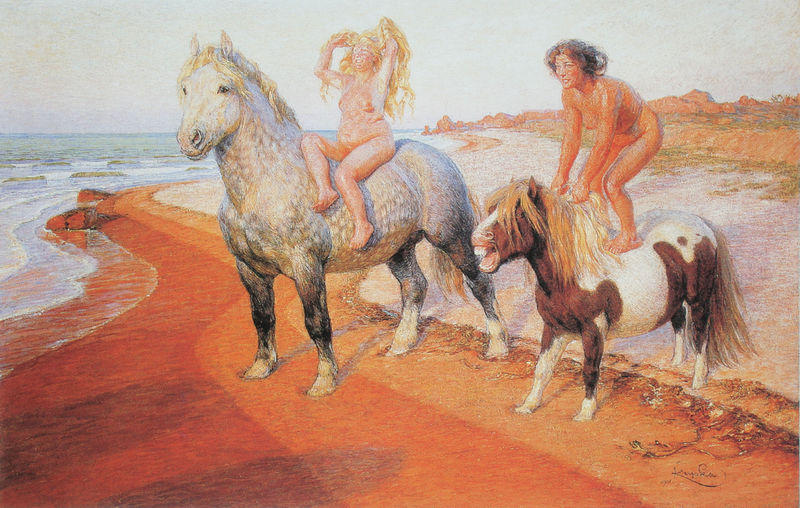
Titel: Epona-Ballade, Die Freuden
Künstler: Frantiszek Kupka
Standort: Prag
Institution: Národni Galerie
Schlagwörter: akt, felsen, himmel, meer, nackt, schatten, akte, frauen, mädchen, sand, ufer, orange, pastell, blond, stein, steine, horizont, haare, locke, pferd, pferde, pony, mähne, strand, dünen, nackte, sandstrand, gestade, blondine, blonde, stand, schimmel, lust, akrobatik, brünette, wiehern, reiterinnen, kaötblüter, pferezähne, spülsaum, wiehrn